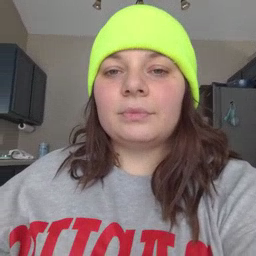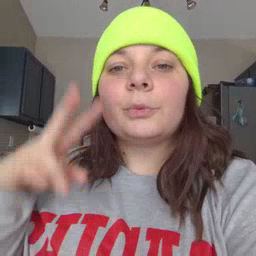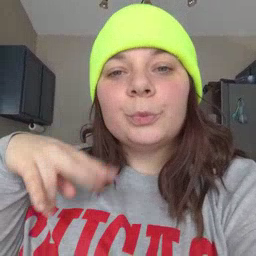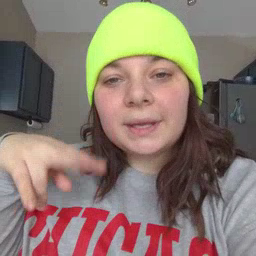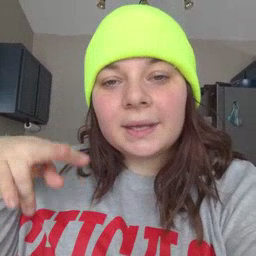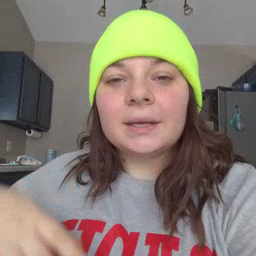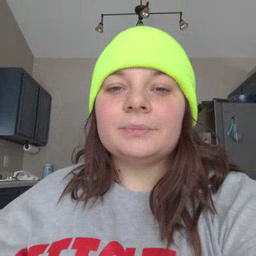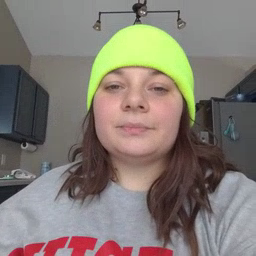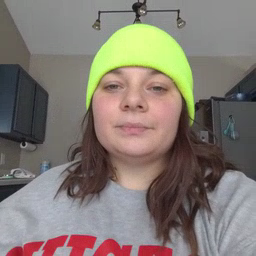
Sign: read